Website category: sports
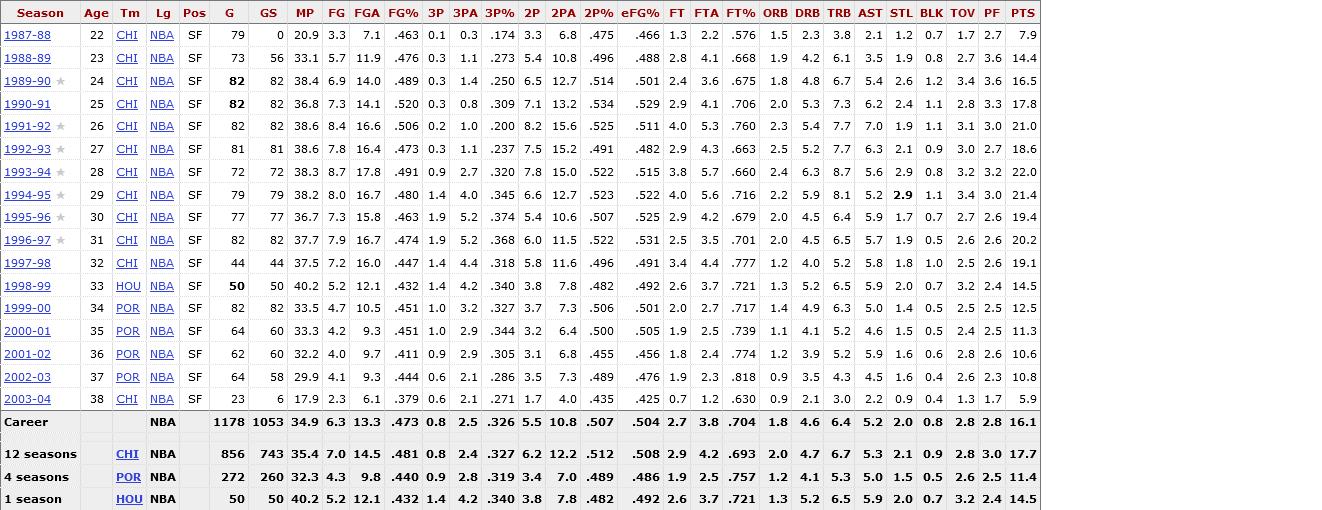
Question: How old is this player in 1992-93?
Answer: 27

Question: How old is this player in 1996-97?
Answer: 31

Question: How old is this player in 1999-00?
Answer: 34

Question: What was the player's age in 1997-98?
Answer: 32

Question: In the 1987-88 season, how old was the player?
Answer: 22

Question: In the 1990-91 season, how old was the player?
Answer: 25

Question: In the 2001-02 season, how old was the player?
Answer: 36

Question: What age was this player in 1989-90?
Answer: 24

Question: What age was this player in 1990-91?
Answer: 25

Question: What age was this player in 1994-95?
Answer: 29

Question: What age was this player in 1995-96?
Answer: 30

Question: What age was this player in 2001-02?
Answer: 36

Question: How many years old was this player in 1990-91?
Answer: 25

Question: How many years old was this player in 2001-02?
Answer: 36

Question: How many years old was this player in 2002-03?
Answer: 37

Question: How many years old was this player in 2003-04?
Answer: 38

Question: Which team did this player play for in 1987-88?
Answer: CHI

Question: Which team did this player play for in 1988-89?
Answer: CHI

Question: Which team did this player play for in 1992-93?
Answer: CHI

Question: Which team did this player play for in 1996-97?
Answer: CHI

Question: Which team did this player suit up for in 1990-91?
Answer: CHI

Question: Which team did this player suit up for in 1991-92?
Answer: CHI

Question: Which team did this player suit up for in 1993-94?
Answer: CHI

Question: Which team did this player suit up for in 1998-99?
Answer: HOU

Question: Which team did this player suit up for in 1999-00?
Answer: POR

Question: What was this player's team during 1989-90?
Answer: CHI

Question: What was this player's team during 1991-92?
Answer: CHI

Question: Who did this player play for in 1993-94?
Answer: CHI

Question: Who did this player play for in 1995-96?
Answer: CHI

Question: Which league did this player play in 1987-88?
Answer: NBA

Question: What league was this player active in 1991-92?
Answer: NBA

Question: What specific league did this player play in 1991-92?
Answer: NBA

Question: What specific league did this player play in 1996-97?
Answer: NBA

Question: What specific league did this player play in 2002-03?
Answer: NBA

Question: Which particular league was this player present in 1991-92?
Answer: NBA

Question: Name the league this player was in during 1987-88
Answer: NBA

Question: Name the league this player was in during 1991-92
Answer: NBA

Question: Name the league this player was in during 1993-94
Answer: NBA

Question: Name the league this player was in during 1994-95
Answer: NBA

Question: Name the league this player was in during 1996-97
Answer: NBA

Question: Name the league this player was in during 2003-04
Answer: NBA

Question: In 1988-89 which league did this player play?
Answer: NBA

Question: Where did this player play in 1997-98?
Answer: NBA

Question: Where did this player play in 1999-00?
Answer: NBA

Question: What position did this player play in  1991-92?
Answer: SF

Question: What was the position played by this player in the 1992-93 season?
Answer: SF

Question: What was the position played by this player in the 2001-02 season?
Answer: SF

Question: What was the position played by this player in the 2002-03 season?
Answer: SF

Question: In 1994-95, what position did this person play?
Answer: SF

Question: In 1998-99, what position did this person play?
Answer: SF

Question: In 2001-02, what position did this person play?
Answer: SF

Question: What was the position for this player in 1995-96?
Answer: SF

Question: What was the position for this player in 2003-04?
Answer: SF

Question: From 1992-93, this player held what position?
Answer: SF

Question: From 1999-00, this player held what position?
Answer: SF

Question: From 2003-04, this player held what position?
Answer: SF

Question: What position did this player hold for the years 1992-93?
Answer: SF

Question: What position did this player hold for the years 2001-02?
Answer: SF

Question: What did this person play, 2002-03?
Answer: SF

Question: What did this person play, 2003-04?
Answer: SF

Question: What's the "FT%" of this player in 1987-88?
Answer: .576

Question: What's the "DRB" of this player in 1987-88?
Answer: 2.3

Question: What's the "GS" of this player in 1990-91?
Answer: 82

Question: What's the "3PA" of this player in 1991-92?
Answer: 1.0